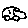
Label: car